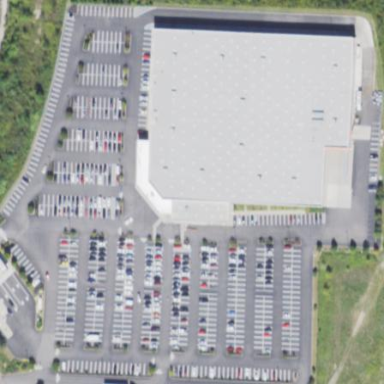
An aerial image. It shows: Paved parking area for customers.